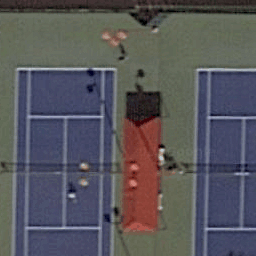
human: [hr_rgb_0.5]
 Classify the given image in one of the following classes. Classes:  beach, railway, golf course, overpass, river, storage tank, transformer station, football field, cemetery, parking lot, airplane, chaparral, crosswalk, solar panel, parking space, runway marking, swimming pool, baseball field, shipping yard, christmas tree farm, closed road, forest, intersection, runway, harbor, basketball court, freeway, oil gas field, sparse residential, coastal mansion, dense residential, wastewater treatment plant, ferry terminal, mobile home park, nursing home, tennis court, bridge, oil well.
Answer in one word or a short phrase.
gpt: tennis court